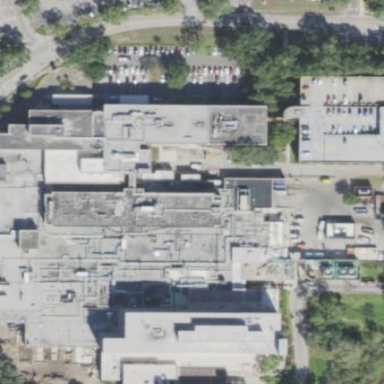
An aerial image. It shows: Hospital building with flat dark grey roof and tan walls.